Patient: sex M, age 71
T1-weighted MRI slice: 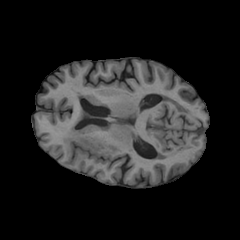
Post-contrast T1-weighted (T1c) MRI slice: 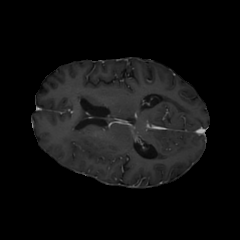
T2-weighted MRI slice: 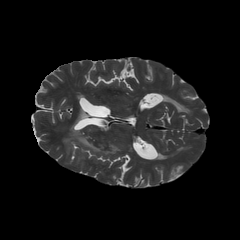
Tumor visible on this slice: yes
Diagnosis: Glioblastoma, IDH-wildtype
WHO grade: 4